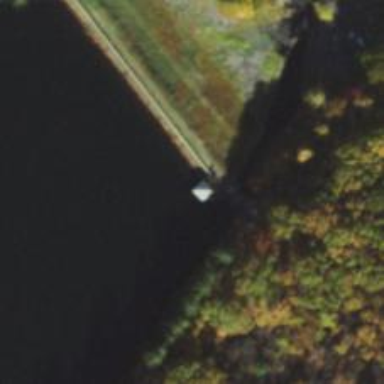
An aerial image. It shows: Dam along waterway.